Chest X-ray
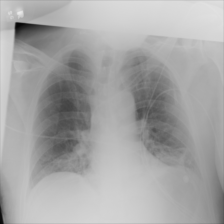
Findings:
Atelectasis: positive
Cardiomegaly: negative
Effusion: negative
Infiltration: negative
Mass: negative
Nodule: negative
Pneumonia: negative
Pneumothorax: negative
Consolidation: negative
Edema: negative
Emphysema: negative
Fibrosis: negative
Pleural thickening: negative
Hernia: negative